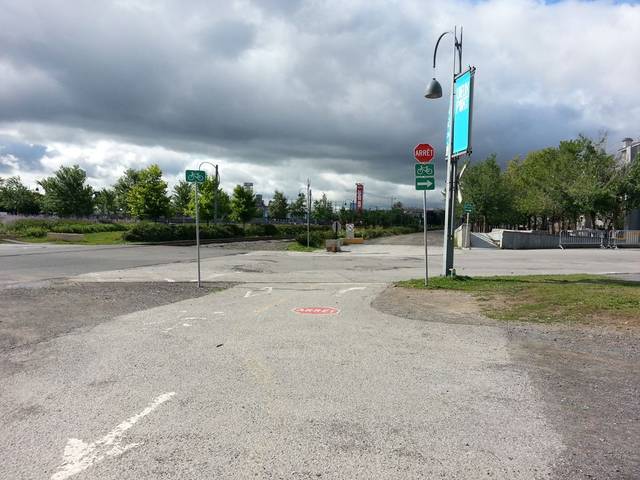
Region: Canada
Coordinates: 45.51, -73.55